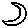
Label: moon